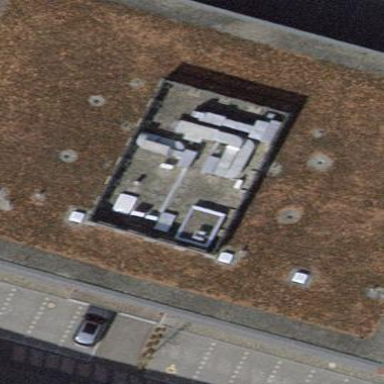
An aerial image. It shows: Office building.